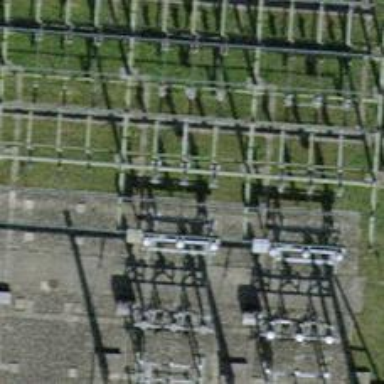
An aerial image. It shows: Switch for power supply.